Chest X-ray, PA view. Patient: 55 years old, sex M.
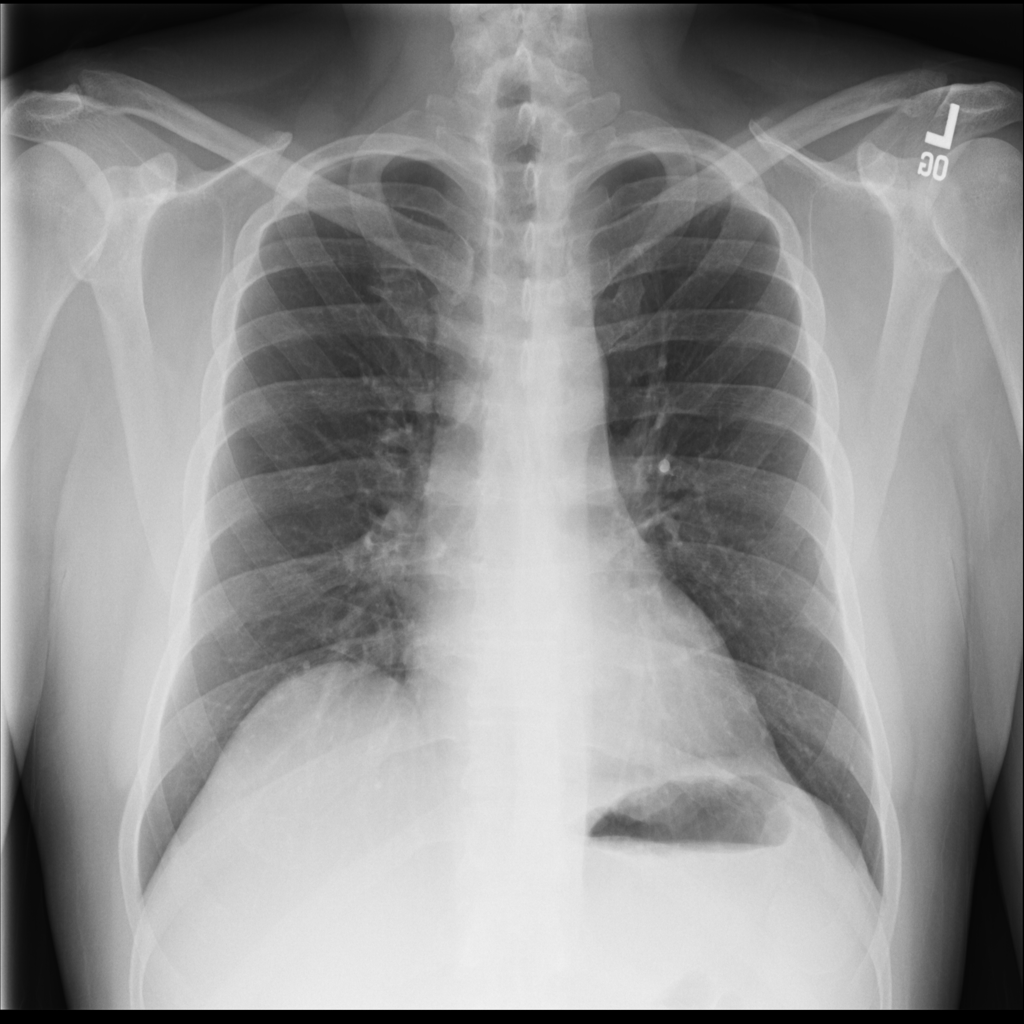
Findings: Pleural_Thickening